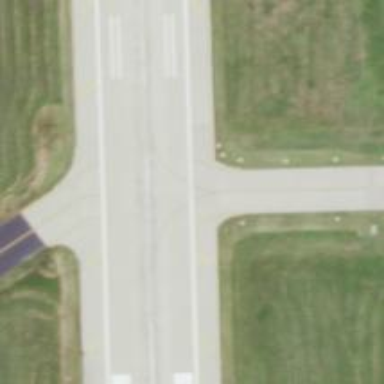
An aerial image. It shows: View of taxiway at the airport.